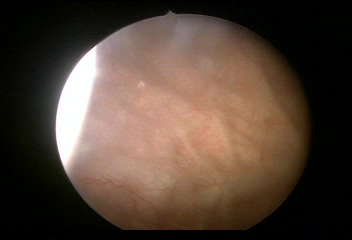
Modality: WLC
Class: Normal mucosa
Bladder cancer association: No